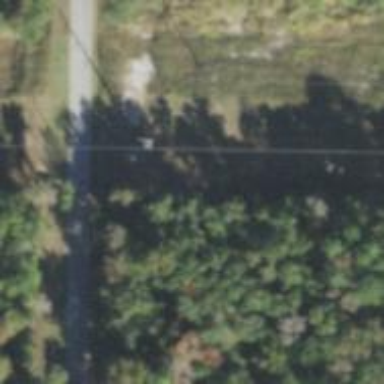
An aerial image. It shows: Power pole.